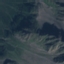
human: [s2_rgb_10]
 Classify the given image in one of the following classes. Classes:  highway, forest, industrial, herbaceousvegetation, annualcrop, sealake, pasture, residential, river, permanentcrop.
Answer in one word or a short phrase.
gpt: HerbaceousVegetation